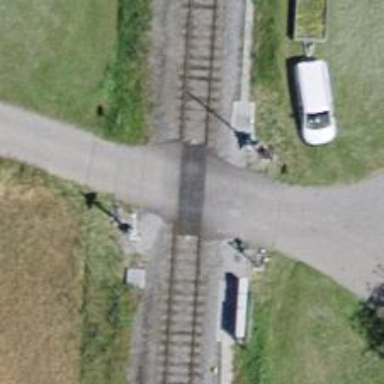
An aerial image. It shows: Level crossing along the railway.